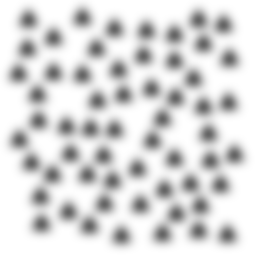
Squares: 0
Triangles: 59
Stars: 0
Total shapes: 59